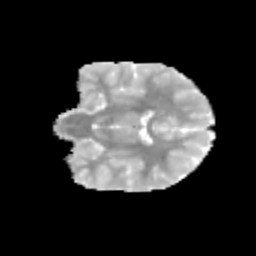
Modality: MD
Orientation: coronal
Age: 10
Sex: male
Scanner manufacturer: siemens
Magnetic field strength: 3 T
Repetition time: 3.8 s
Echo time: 0.07 s